Field crop: maize
Growth stage: 2
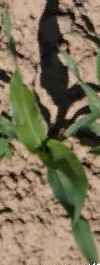
Species: maize